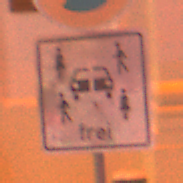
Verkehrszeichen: CarsharingfahrzeugeFrei
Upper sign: AbsolutesHalteverbot
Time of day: Night
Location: Outdoor (Urban)
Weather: Overcast
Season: Winter
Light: Artificial